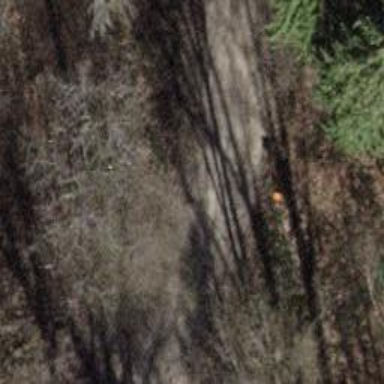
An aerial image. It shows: Pipeline marker.